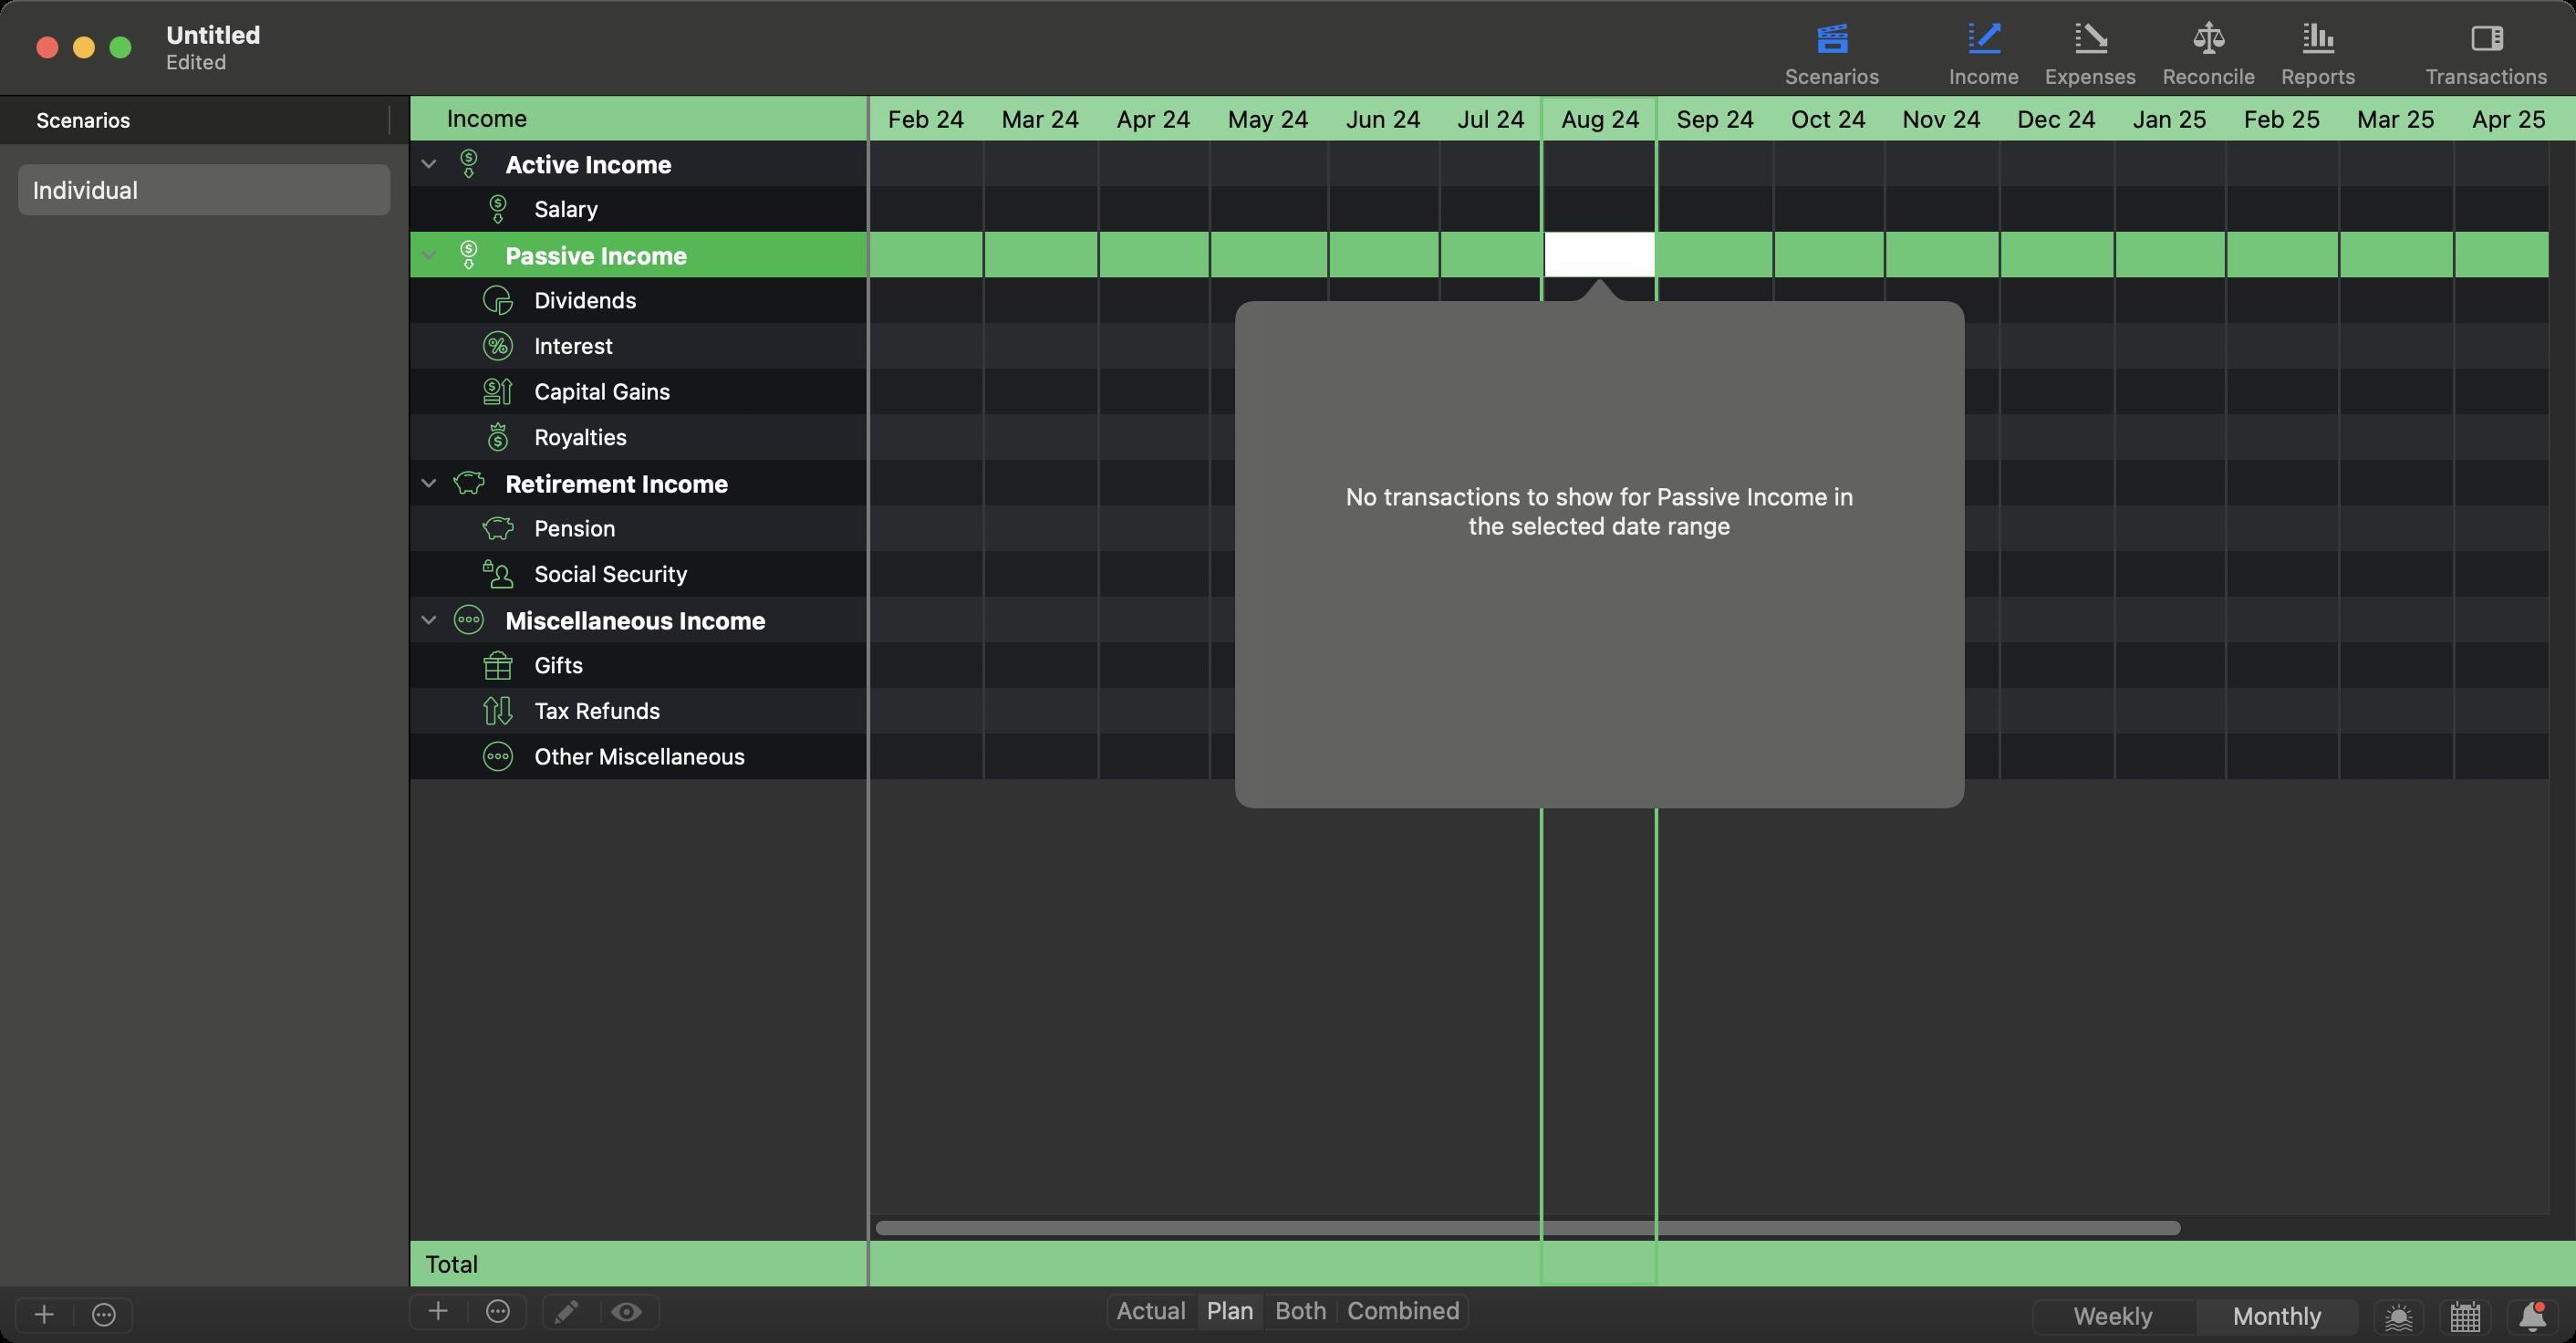
Accessibility tree:
{"name": "Untitled", "role": "AXWindow", "description": null, "role_description": "standard window", "value": null, "position": "190.00;187.00", "size": "1412;736", "children": [{"name": null, "role": "AXGroup", "description": null, "role_description": "group", "value": null, "position": "0.00;705.00", "size": "1412;31", "children": [{"name": null, "role": "AXGroup", "description": null, "role_description": "group", "value": null, "position": "223.00;708.00", "size": "67;23", "children": [{"name": null, "role": "AXMenuButton", "description": "add", "role_description": "menu button", "value": null, "position": "223.00;708.00", "size": "34;23", "children": []}, {"name": null, "role": "AXMenuButton", "description": "action", "role_description": "menu button", "value": null, "position": "257.00;708.00", "size": "33;23", "children": []}]}, {"name": null, "role": "AXGroup", "description": null, "role_description": "group", "value": null, "position": "296.00;708.00", "size": "67;23", "children": [{"name": null, "role": "AXButton", "description": null, "role_description": "button", "value": null, "position": "296.00;708.00", "size": "34;23", "children": []}, {"name": null, "role": "AXButton", "description": null, "role_description": "button", "value": null, "position": "330.00;708.00", "size": "33;23", "children": []}]}, {"name": null, "role": "AXRadioGroup", "description": null, "role_description": "radio group", "value": "{\n    \"name\": null,\n    \"role\": \"AXRadioButton\",\n    \"description\": \"Plan\",\n    \"role_description\": \"radio button\",\n    \"value\": 1,\n    \"position\": \"656.50;708.00\",\n    \"size\": \"37;23\",\n    \"children\": []\n}", "position": "605.50;708.00", "size": "201;23", "children": [{"name": null, "role": "AXRadioButton", "description": "Actual", "role_description": "radio button", "value": 0, "position": "605.50;708.00", "size": "51;23", "children": []}, {"name": null, "role": "AXRadioButton", "description": "Plan", "role_description": "radio button", "value": 1, "position": "656.50;708.00", "size": "37;23", "children": []}, {"name": null, "role": "AXRadioButton", "description": "Both", "role_description": "radio button", "value": 0, "position": "693.50;708.00", "size": "40;23", "children": []}, {"name": null, "role": "AXRadioButton", "description": "Combined", "role_description": "radio button", "value": 0, "position": "733.50;708.00", "size": "73;23", "children": []}]}]}, {"name": null, "role": "AXGroup", "description": null, "role_description": "group", "value": null, "position": "7.00;710.00", "size": "67;23", "children": [{"name": null, "role": "AXMenuButton", "description": "add", "role_description": "menu button", "value": null, "position": "7.00;710.00", "size": "34;23", "children": []}, {"name": null, "role": "AXMenuButton", "description": "action", "role_description": "menu button", "value": null, "position": "41.00;710.00", "size": "33;23", "children": []}]}, {"name": null, "role": "AXRadioGroup", "description": null, "role_description": "radio group", "value": "{\n    \"name\": null,\n    \"role\": \"AXRadioButton\",\n    \"description\": \"Monthly\",\n    \"role_description\": \"radio button\",\n    \"value\": 1,\n    \"position\": \"1204.00;711.00\",\n    \"size\": \"90;23\",\n    \"children\": []\n}", "position": "1113.00;711.00", "size": "181;23", "children": [{"name": null, "role": "AXRadioButton", "description": "Weekly", "role_description": "radio button", "value": 0, "position": "1113.00;711.00", "size": "91;23", "children": []}, {"name": null, "role": "AXRadioButton", "description": "Monthly", "role_description": "radio button", "value": 1, "position": "1204.00;711.00", "size": "90;23", "children": []}]}, {"name": "", "role": "AXButton", "description": null, "role_description": "button", "value": null, "position": "1300.00;711.00", "size": "30;23", "children": []}, {"name": "", "role": "AXButton", "description": null, "role_description": "button", "value": null, "position": "1336.00;711.00", "size": "31;23", "children": []}, {"name": "", "role": "AXButton", "description": null, "role_description": "button", "value": null, "position": "1373.00;711.00", "size": "31;23", "children": []}, {"name": null, "role": "AXSplitGroup", "description": null, "role_description": "split group", "value": null, "position": "0.00;52.00", "size": "1412;653", "children": [{"name": null, "role": "AXScrollArea", "description": null, "role_description": "scroll area", "value": null, "position": "0.00;52.00", "size": "224;653", "children": [{"name": null, "role": "AXTable", "description": null, "role_description": "table", "value": null, "position": "0.00;80.00", "size": "224;625", "children": [{"name": null, "role": "AXRow", "description": null, "role_description": "table row", "value": null, "position": "0.00;90.00", "size": "224;28", "children": [{"name": null, "role": "AXCell", "description": null, "role_description": "cell", "value": null, "position": "16.00;90.00", "size": "192;28", "children": [{"name": null, "role": "AXTextField", "description": null, "role_description": "text field", "value": "Individual", "position": "16.00;96.00", "size": "194;16", "children": []}]}]}, {"name": null, "role": "AXColumn", "description": null, "role_description": "column", "value": null, "position": "10.00;80.00", "size": "204;625", "children": []}, {"name": null, "role": "AXGroup", "description": null, "role_description": "group", "value": null, "position": "0.00;52.00", "size": "224;28", "children": [{"name": "Scenarios", "role": "AXButton", "description": null, "role_description": "sort button", "value": null, "position": "10.00;52.00", "size": "204;28", "children": []}]}]}]}, {"name": null, "role": "AXSplitter", "description": null, "role_description": "splitter", "value": 224.0, "position": "224.00;52.00", "size": "1;653", "children": []}, {"name": null, "role": "AXScrollArea", "description": null, "role_description": "scroll area", "value": null, "position": "477.00;52.00", "size": "935;25", "children": [{"name": null, "role": "AXTable", "description": null, "role_description": "table", "value": null, "position": "477.00;52.00", "size": "1174;25", "children": [{"name": null, "role": "AXRow", "description": null, "role_description": "table row", "value": null, "position": "477.00;52.00", "size": "1174;25", "children": [{"name": null, "role": "AXCell", "description": null, "role_description": "cell", "value": null, "position": "477.00;52.00", "size": "1174;25", "children": []}]}, {"name": null, "role": "AXColumn", "description": null, "role_description": "column", "value": null, "position": "477.00;52.00", "size": "1174;25", "children": []}]}]}, {"name": null, "role": "AXScrollArea", "description": null, "role_description": "scroll area", "value": null, "position": "477.00;680.00", "size": "935;25", "children": [{"name": null, "role": "AXTable", "description": null, "role_description": "table", "value": null, "position": "477.00;680.00", "size": "1174;25", "children": [{"name": null, "role": "AXRow", "description": null, "role_description": "table row", "value": null, "position": "477.00;680.00", "size": "1174;25", "children": [{"name": null, "role": "AXCell", "description": null, "role_description": "cell", "value": null, "position": "477.00;680.00", "size": "1174;25", "children": []}]}, {"name": null, "role": "AXColumn", "description": null, "role_description": "column", "value": null, "position": "477.00;680.00", "size": "1174;25", "children": []}]}]}, {"name": null, "role": "AXScrollArea", "description": null, "role_description": "scroll area", "value": null, "position": "477.00;77.00", "size": "935;603", "children": [{"name": null, "role": "AXTable", "description": null, "role_description": "table", "value": null, "position": "477.00;77.00", "size": "1174;588", "children": [{"name": null, "role": "AXRow", "description": null, "role_description": "table row", "value": null, "position": "477.00;77.00", "size": "1174;25", "children": [{"name": null, "role": "AXCell", "description": null, "role_description": "cell", "value": null, "position": "477.00;77.00", "size": "1174;25", "children": []}]}, {"name": null, "role": "AXRow", "description": null, "role_description": "table row", "value": null, "position": "477.00;102.00", "size": "1174;25", "children": [{"name": null, "role": "AXCell", "description": null, "role_description": "cell", "value": null, "position": "477.00;102.00", "size": "1174;25", "children": []}]}, {"name": null, "role": "AXRow", "description": null, "role_description": "table row", "value": null, "position": "477.00;127.00", "size": "1174;25", "children": [{"name": null, "role": "AXCell", "description": null, "role_description": "cell", "value": null, "position": "477.00;127.00", "size": "1174;25", "children": [{"name": null, "role": "AXPopover", "description": "", "role_description": "popover", "value": null, "position": "664.00;152.00", "size": "426;304", "children": [{"name": null, "role": "AXStaticText", "description": null, "role_description": "text", "value": "No transactions to show for Passive Income in the selected date range", "position": "725.00;264.00", "size": "304;80", "children": []}, {"name": null, "role": "AXScrollArea", "description": null, "role_description": "scroll area", "value": null, "position": "677.00;191.00", "size": "400;110", "children": [{"name": null, "role": "AXTable", "description": null, "role_description": "table", "value": null, "position": "677.00;191.00", "size": "400;110", "children": [{"name": null, "role": "AXColumn", "description": null, "role_description": "column", "value": null, "position": "687.00;191.00", "size": "380;110", "children": []}]}]}]}]}]}, {"name": null, "role": "AXRow", "description": null, "role_description": "table row", "value": null, "position": "477.00;152.00", "size": "1174;25", "children": [{"name": null, "role": "AXCell", "description": null, "role_description": "cell", "value": null, "position": "477.00;152.00", "size": "1174;25", "children": []}]}, {"name": null, "role": "AXRow", "description": null, "role_description": "table row", "value": null, "position": "477.00;177.00", "size": "1174;25", "children": [{"name": null, "role": "AXCell", "description": null, "role_description": "cell", "value": null, "position": "477.00;177.00", "size": "1174;25", "children": []}]}, {"name": null, "role": "AXRow", "description": null, "role_description": "table row", "value": null, "position": "477.00;202.00", "size": "1174;25", "children": [{"name": null, "role": "AXCell", "description": null, "role_description": "cell", "value": null, "position": "477.00;202.00", "size": "1174;25", "children": []}]}, {"name": null, "role": "AXRow", "description": null, "role_description": "table row", "value": null, "position": "477.00;227.00", "size": "1174;25", "children": [{"name": null, "role": "AXCell", "description": null, "role_description": "cell", "value": null, "position": "477.00;227.00", "size": "1174;25", "children": []}]}, {"name": null, "role": "AXRow", "description": null, "role_description": "table row", "value": null, "position": "477.00;252.00", "size": "1174;25", "children": [{"name": null, "role": "AXCell", "description": null, "role_description": "cell", "value": null, "position": "477.00;252.00", "size": "1174;25", "children": []}]}, {"name": null, "role": "AXRow", "description": null, "role_description": "table row", "value": null, "position": "477.00;277.00", "size": "1174;25", "children": [{"name": null, "role": "AXCell", "description": null, "role_description": "cell", "value": null, "position": "477.00;277.00", "size": "1174;25", "children": []}]}, {"name": null, "role": "AXRow", "description": null, "role_description": "table row", "value": null, "position": "477.00;302.00", "size": "1174;25", "children": [{"name": null, "role": "AXCell", "description": null, "role_description": "cell", "value": null, "position": "477.00;302.00", "size": "1174;25", "children": []}]}, {"name": null, "role": "AXRow", "description": null, "role_description": "table row", "value": null, "position": "477.00;327.00", "size": "1174;25", "children": [{"name": null, "role": "AXCell", "description": null, "role_description": "cell", "value": null, "position": "477.00;327.00", "size": "1174;25", "children": []}]}, {"name": null, "role": "AXRow", "description": null, "role_description": "table row", "value": null, "position": "477.00;352.00", "size": "1174;25", "children": [{"name": null, "role": "AXCell", "description": null, "role_description": "cell", "value": null, "position": "477.00;352.00", "size": "1174;25", "children": []}]}, {"name": null, "role": "AXRow", "description": null, "role_description": "table row", "value": null, "position": "477.00;377.00", "size": "1174;25", "children": [{"name": null, "role": "AXCell", "description": null, "role_description": "cell", "value": null, "position": "477.00;377.00", "size": "1174;25", "children": []}]}, {"name": null, "role": "AXRow", "description": null, "role_description": "table row", "value": null, "position": "477.00;402.00", "size": "1174;25", "children": [{"name": null, "role": "AXCell", "description": null, "role_description": "cell", "value": null, "position": "477.00;402.00", "size": "1174;25", "children": []}]}, {"name": null, "role": "AXColumn", "description": null, "role_description": "column", "value": null, "position": "477.00;77.00", "size": "1174;588", "children": []}]}, {"name": null, "role": "AXScrollBar", "description": null, "role_description": "scroll bar", "value": 0.0, "position": "477.00;665.00", "size": "920;15", "children": [{"name": null, "role": "AXValueIndicator", "description": null, "role_description": "value indicator", "value": 0.0, "position": "479.00;665.00", "size": "718;15", "children": []}, {"name": null, "role": "AXButton", "description": null, "role_description": "increment arrow button", "value": null, "position": "477.00;665.00", "size": "0;0", "children": []}, {"name": null, "role": "AXButton", "description": null, "role_description": "decrement arrow button", "value": null, "position": "477.00;665.00", "size": "0;0", "children": []}, {"name": null, "role": "AXButton", "description": null, "role_description": "increment page button", "value": null, "position": "1197.00;665.00", "size": "200;15", "children": []}, {"name": null, "role": "AXButton", "description": null, "role_description": "decrement page button", "value": null, "position": "477.00;665.00", "size": "2;15", "children": []}]}, {"name": null, "role": "AXScrollBar", "description": null, "role_description": "scroll bar", "value": 0.0, "position": "1397.00;77.00", "size": "15;588", "children": []}]}, {"name": null, "role": "AXScrollArea", "description": null, "role_description": "scroll area", "value": null, "position": "225.00;77.00", "size": "250;603", "children": [{"name": null, "role": "AXTable", "description": null, "role_description": "table", "value": null, "position": "225.00;77.00", "size": "250;603", "children": [{"name": null, "role": "AXRow", "description": null, "role_description": "table row", "value": null, "position": "225.00;77.00", "size": "250;25", "children": [{"name": null, "role": "AXCell", "description": null, "role_description": "cell", "value": null, "position": "225.00;77.00", "size": "250;25", "children": [{"name": null, "role": "AXDisclosureTriangle", "description": null, "role_description": "disclosure triangle", "value": 1, "position": "229.00;77.00", "size": "13;25", "children": []}]}]}, {"name": null, "role": "AXRow", "description": null, "role_description": "table row", "value": null, "position": "225.00;102.00", "size": "250;25", "children": [{"name": null, "role": "AXCell", "description": null, "role_description": "cell", "value": null, "position": "225.00;102.00", "size": "250;25", "children": []}]}, {"name": null, "role": "AXRow", "description": null, "role_description": "table row", "value": null, "position": "225.00;127.00", "size": "250;25", "children": [{"name": null, "role": "AXCell", "description": null, "role_description": "cell", "value": null, "position": "225.00;127.00", "size": "250;25", "children": [{"name": null, "role": "AXDisclosureTriangle", "description": null, "role_description": "disclosure triangle", "value": 1, "position": "229.00;127.00", "size": "13;25", "children": []}]}]}, {"name": null, "role": "AXRow", "description": null, "role_description": "table row", "value": null, "position": "225.00;152.00", "size": "250;25", "children": [{"name": null, "role": "AXCell", "description": null, "role_description": "cell", "value": null, "position": "225.00;152.00", "size": "250;25", "children": []}]}, {"name": null, "role": "AXRow", "description": null, "role_description": "table row", "value": null, "position": "225.00;177.00", "size": "250;25", "children": [{"name": null, "role": "AXCell", "description": null, "role_description": "cell", "value": null, "position": "225.00;177.00", "size": "250;25", "children": []}]}, {"name": null, "role": "AXRow", "description": null, "role_description": "table row", "value": null, "position": "225.00;202.00", "size": "250;25", "children": [{"name": null, "role": "AXCell", "description": null, "role_description": "cell", "value": null, "position": "225.00;202.00", "size": "250;25", "children": []}]}, {"name": null, "role": "AXRow", "description": null, "role_description": "table row", "value": null, "position": "225.00;227.00", "size": "250;25", "children": [{"name": null, "role": "AXCell", "description": null, "role_description": "cell", "value": null, "position": "225.00;227.00", "size": "250;25", "children": []}]}, {"name": null, "role": "AXRow", "description": null, "role_description": "table row", "value": null, "position": "225.00;252.00", "size": "250;25", "children": [{"name": null, "role": "AXCell", "description": null, "role_description": "cell", "value": null, "position": "225.00;252.00", "size": "250;25", "children": [{"name": null, "role": "AXDisclosureTriangle", "description": null, "role_description": "disclosure triangle", "value": 1, "position": "229.00;252.00", "size": "13;25", "children": []}]}]}, {"name": null, "role": "AXRow", "description": null, "role_description": "table row", "value": null, "position": "225.00;277.00", "size": "250;25", "children": [{"name": null, "role": "AXCell", "description": null, "role_description": "cell", "value": null, "position": "225.00;277.00", "size": "250;25", "children": []}]}, {"name": null, "role": "AXRow", "description": null, "role_description": "table row", "value": null, "position": "225.00;302.00", "size": "250;25", "children": [{"name": null, "role": "AXCell", "description": null, "role_description": "cell", "value": null, "position": "225.00;302.00", "size": "250;25", "children": []}]}, {"name": null, "role": "AXRow", "description": null, "role_description": "table row", "value": null, "position": "225.00;327.00", "size": "250;25", "children": [{"name": null, "role": "AXCell", "description": null, "role_description": "cell", "value": null, "position": "225.00;327.00", "size": "250;25", "children": [{"name": null, "role": "AXDisclosureTriangle", "description": null, "role_description": "disclosure triangle", "value": 1, "position": "229.00;327.00", "size": "13;25", "children": []}]}]}, {"name": null, "role": "AXRow", "description": null, "role_description": "table row", "value": null, "position": "225.00;352.00", "size": "250;25", "children": [{"name": null, "role": "AXCell", "description": null, "role_description": "cell", "value": null, "position": "225.00;352.00", "size": "250;25", "children": []}]}, {"name": null, "role": "AXRow", "description": null, "role_description": "table row", "value": null, "position": "225.00;377.00", "size": "250;25", "children": [{"name": null, "role": "AXCell", "description": null, "role_description": "cell", "value": null, "position": "225.00;377.00", "size": "250;25", "children": []}]}, {"name": null, "role": "AXRow", "description": null, "role_description": "table row", "value": null, "position": "225.00;402.00", "size": "250;25", "children": [{"name": null, "role": "AXCell", "description": null, "role_description": "cell", "value": null, "position": "225.00;402.00", "size": "250;25", "children": []}]}, {"name": null, "role": "AXColumn", "description": null, "role_description": "column", "value": null, "position": "225.00;77.00", "size": "250;603", "children": []}]}, {"name": null, "role": "AXScrollBar", "description": null, "role_description": "scroll bar", "value": 0.0, "position": "475.00;77.00", "size": "0;603", "children": []}]}, {"name": null, "role": "AXStaticText", "description": null, "role_description": "text", "value": "Income", "position": "243.00;56.50", "size": "214;16", "children": []}, {"name": null, "role": "AXStaticText", "description": null, "role_description": "text", "value": "Total", "position": "231.00;684.50", "size": "226;16", "children": []}, {"name": null, "role": "AXSplitter", "description": null, "role_description": "splitter", "value": 1187.0, "position": "1412.00;52.00", "size": "1;653", "children": []}]}, {"name": null, "role": "AXToolbar", "description": null, "role_description": "toolbar", "value": null, "position": "0.00;0.00", "size": "1412;52", "children": [{"name": "Scenarios", "role": "AXCheckBox", "description": null, "role_description": "checkbox", "value": 1, "position": "971.50;0.00", "size": "66;52", "children": []}, {"name": "Income", "role": "AXCheckBox", "description": null, "role_description": "checkbox", "value": 1, "position": "1061.50;0.00", "size": "52;52", "children": []}, {"name": "Expenses", "role": "AXCheckBox", "description": null, "role_description": "checkbox", "value": 0, "position": "1114.00;0.00", "size": "64;52", "children": []}, {"name": "Reconcile", "role": "AXCheckBox", "description": null, "role_description": "checkbox", "value": 0, "position": "1178.50;0.00", "size": "65;52", "children": []}, {"name": "Reports", "role": "AXCheckBox", "description": null, "role_description": "checkbox", "value": 0, "position": "1243.50;0.00", "size": "55;52", "children": []}, {"name": "Transactions", "role": "AXCheckBox", "description": null, "role_description": "checkbox", "value": 0, "position": "1322.50;0.00", "size": "82;52", "children": []}]}, {"name": null, "role": "AXButton", "description": null, "role_description": "close button", "value": null, "position": "19.00;18.00", "size": "14;16", "children": []}, {"name": null, "role": "AXButton", "description": null, "role_description": "full screen button", "value": null, "position": "59.00;18.00", "size": "14;16", "children": [{"name": null, "role": "AXGroup", "description": null, "role_description": "group", "value": null, "position": "59.00;18.00", "size": "14;16", "children": [{"name": null, "role": "AXGroup", "description": null, "role_description": "group", "value": null, "position": "59.00;18.00", "size": "14;16", "children": []}]}]}, {"name": null, "role": "AXButton", "description": null, "role_description": "minimize button", "value": null, "position": "39.00;18.00", "size": "14;16", "children": []}, {"name": null, "role": "AXStaticText", "description": null, "role_description": "text", "value": "Untitled", "position": "87.00;0.00", "size": "884;52", "children": []}]}